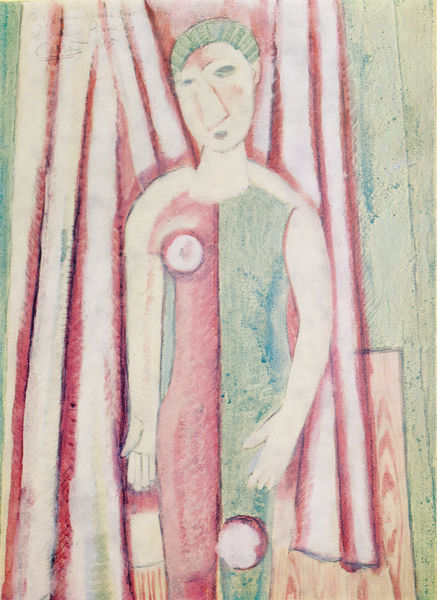
Titel: Pagliaccio
Künstler: Carlo Carrà
Standort: Roma
Institution: Collezione de Dominicis
Schlagwörter: akt, blau, flügel, hand, kopf, körper, mann, grün, kubismus, brust, busen, frau, haar, holz, kleid, mund, nase, türkis, weiss, blick, rot, beige, arme, augen, falten, gesicht, mensch, stehen, hände, porträt, vorhang, figur, haare, stoff, rosa, rund, engel, apfel, brüste, moderne, abstrakt, linien, gestreift, streifen, knie, frottage, eva, kreise, kugeln, maserung, picasso, miparti